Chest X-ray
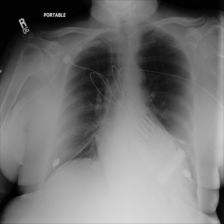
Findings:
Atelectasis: positive
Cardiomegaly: negative
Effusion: negative
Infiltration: negative
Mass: negative
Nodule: negative
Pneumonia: negative
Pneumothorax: negative
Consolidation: negative
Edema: negative
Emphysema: negative
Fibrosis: negative
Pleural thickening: negative
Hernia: negative